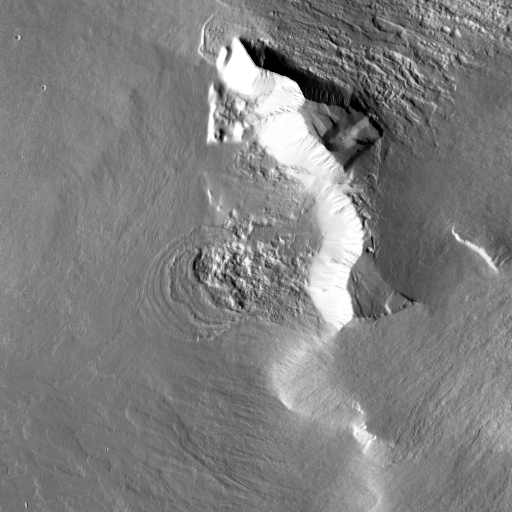
Crater classes present: Background, Other